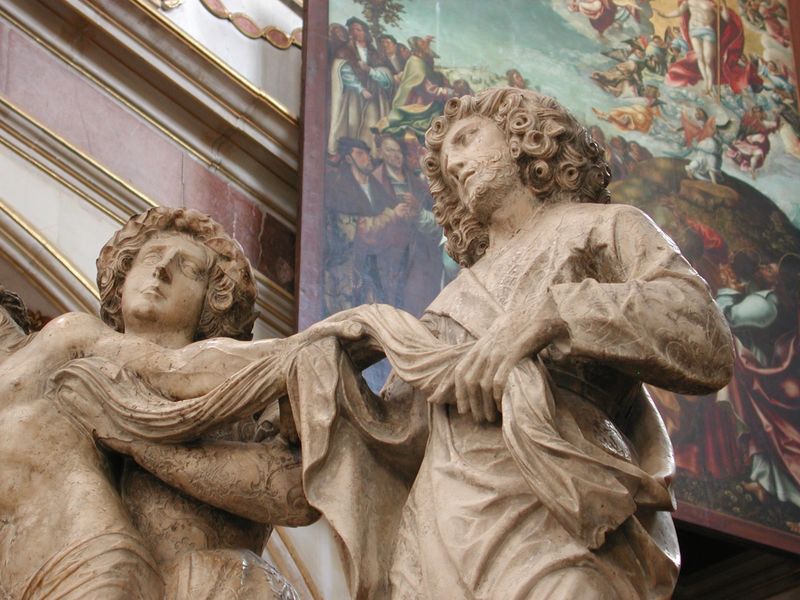
Titel: Beweinung
Künstler: Hans Daucher
Standort: Augsburg, St. Anna, Fuggerkapelle (EU - D - B)
Schlagwörter: gemälde, körper, mann, frauen, menschen, ausschnitt, frau, marmor, männer, stützen, tuch, gesichter, arme, barock, falten, halten, stein, tot, bild, kirche, gewand, gold, haare, locken, skulptur, detail, plastik, kreuz, statuen, christus, jesus, kreuzabnahme, leidend, jeusus, specktsein